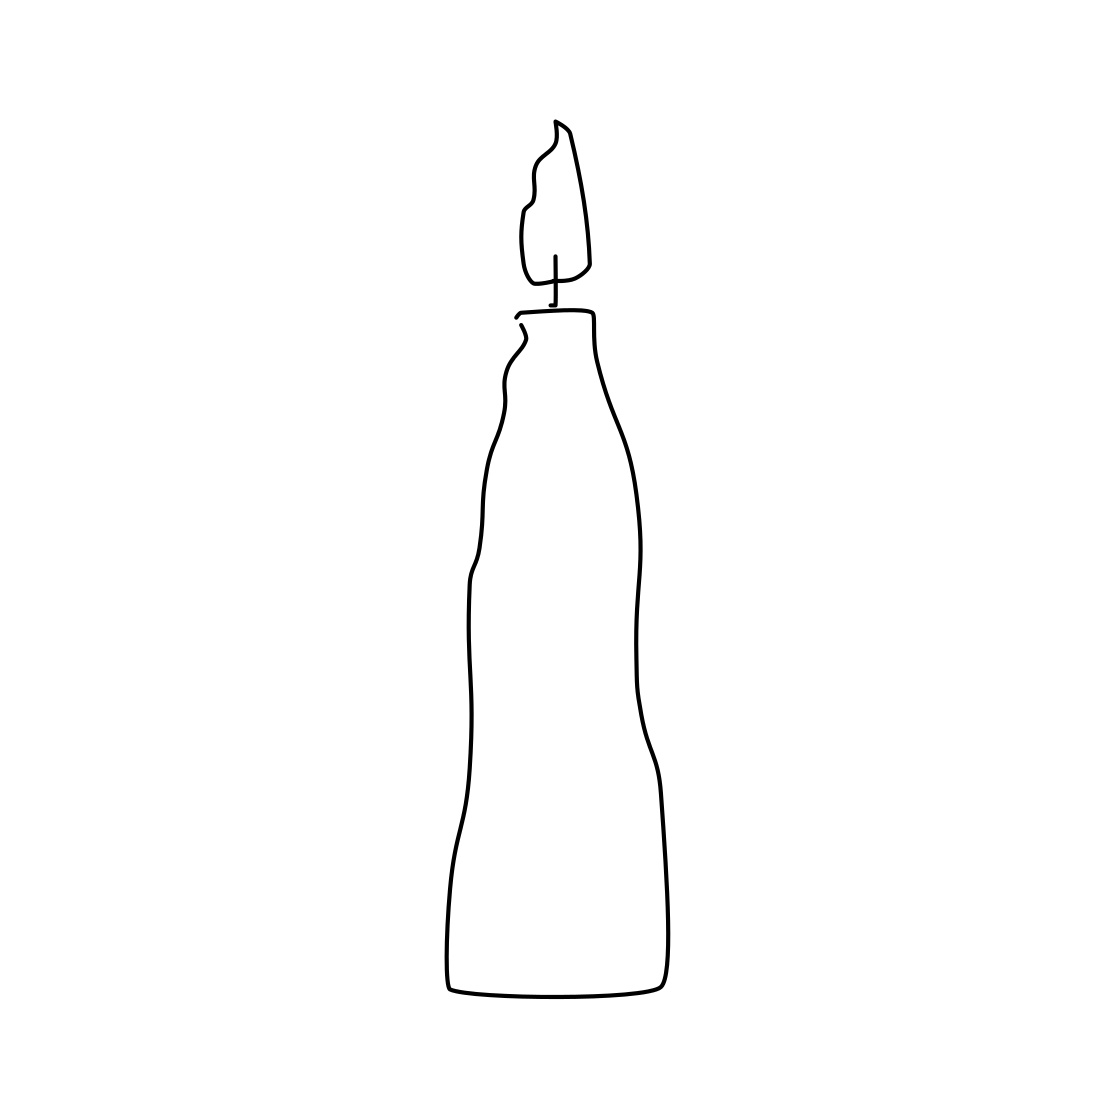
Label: candle